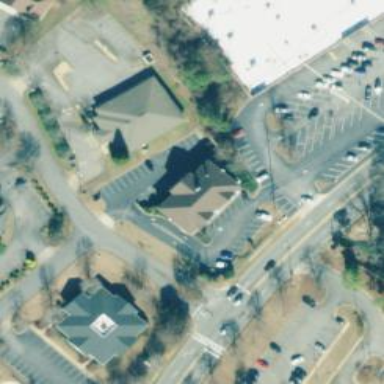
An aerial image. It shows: Pharmacy providing healthcare services.